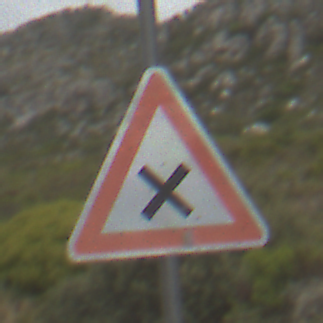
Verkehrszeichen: KreuzungOderEinmuendung
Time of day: Midday
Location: Outdoor (Nature)
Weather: Overcast
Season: NotSpecified
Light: Natural